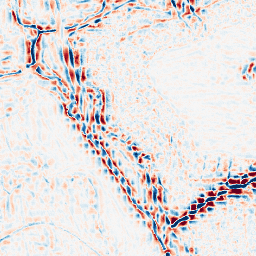
Category: wavelet
Decomposition family: wavelet_reverse_biorthogonal
Decomposition parameters: wavelet: rbio5.5
level: 3
Upsampling method: sinc_blackman
Upsampling parameters: scale: 2
kernel_size: 16
Upsampling scale: 2